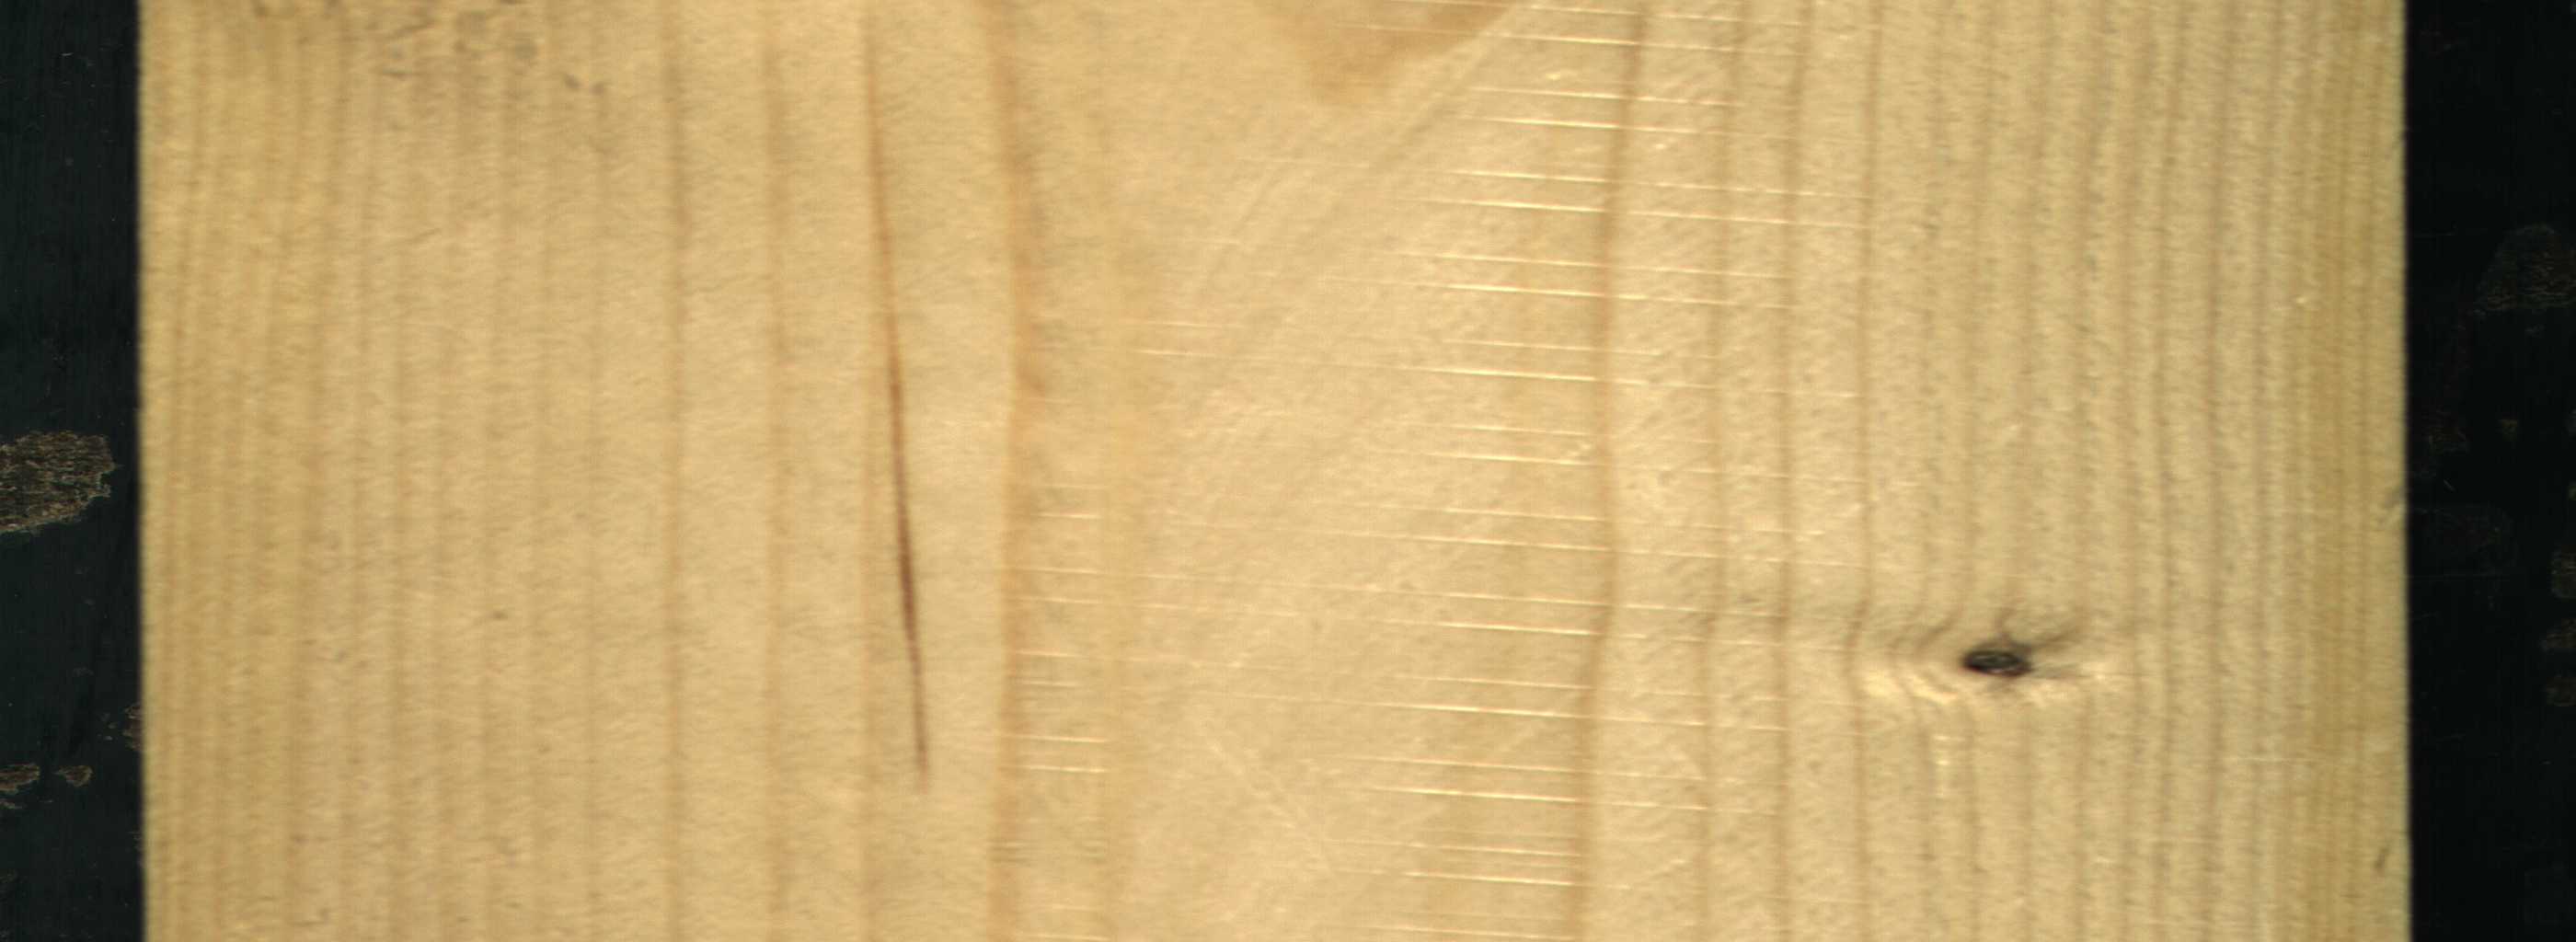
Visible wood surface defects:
resin
Dead_Knot